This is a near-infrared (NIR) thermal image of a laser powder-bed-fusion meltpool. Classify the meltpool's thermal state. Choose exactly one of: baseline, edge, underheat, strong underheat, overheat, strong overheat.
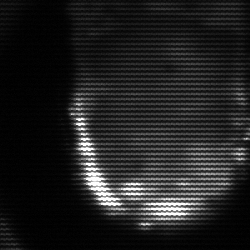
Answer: baseline